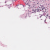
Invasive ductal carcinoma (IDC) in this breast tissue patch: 0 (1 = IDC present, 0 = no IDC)